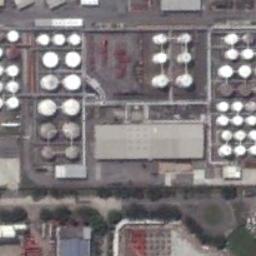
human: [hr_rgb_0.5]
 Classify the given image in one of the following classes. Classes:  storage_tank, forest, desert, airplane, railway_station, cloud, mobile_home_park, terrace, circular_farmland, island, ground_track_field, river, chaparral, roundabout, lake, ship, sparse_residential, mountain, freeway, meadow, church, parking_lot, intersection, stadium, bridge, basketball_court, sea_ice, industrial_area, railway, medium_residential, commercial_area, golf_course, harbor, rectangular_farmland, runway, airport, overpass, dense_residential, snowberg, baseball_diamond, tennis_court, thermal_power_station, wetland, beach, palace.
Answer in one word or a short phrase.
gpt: storage_tank